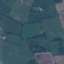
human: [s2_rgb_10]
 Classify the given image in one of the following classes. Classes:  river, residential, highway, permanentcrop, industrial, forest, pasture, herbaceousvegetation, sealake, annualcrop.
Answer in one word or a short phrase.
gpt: Pasture